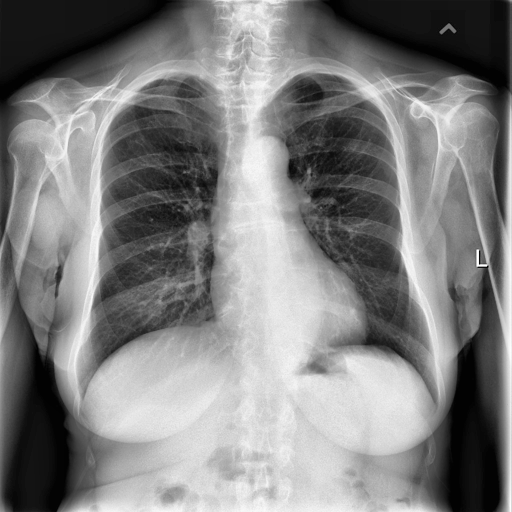
Finding: NORMAL